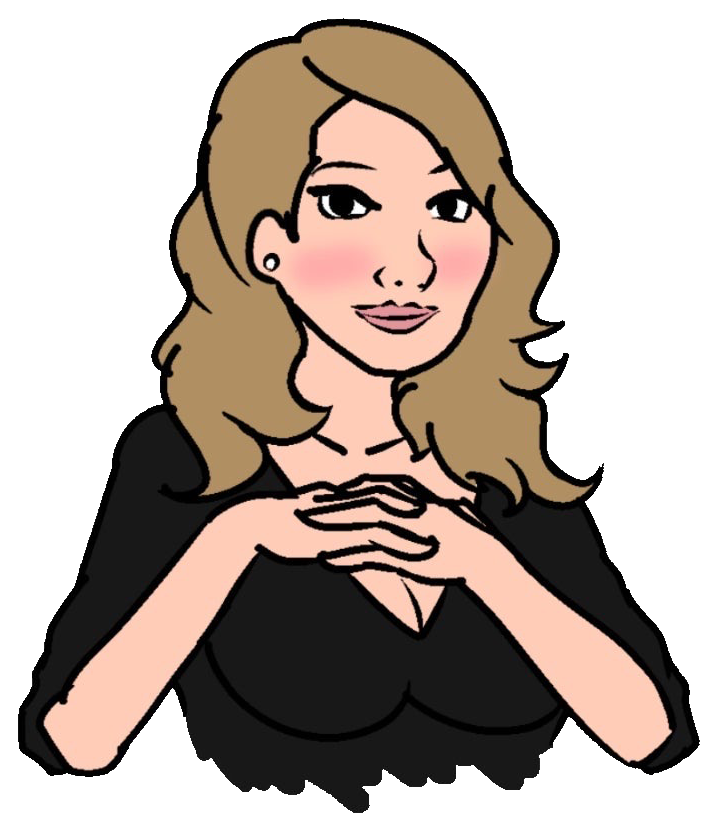
Label: 5_Abusive_Wife